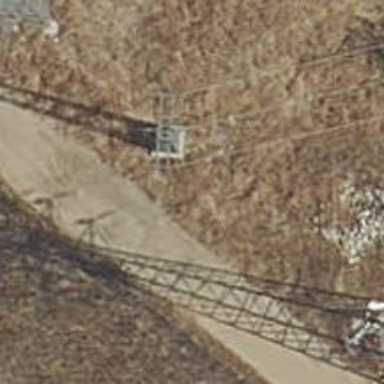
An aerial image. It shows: Power line in the image.